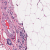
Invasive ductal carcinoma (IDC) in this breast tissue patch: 0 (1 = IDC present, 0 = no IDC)